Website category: book
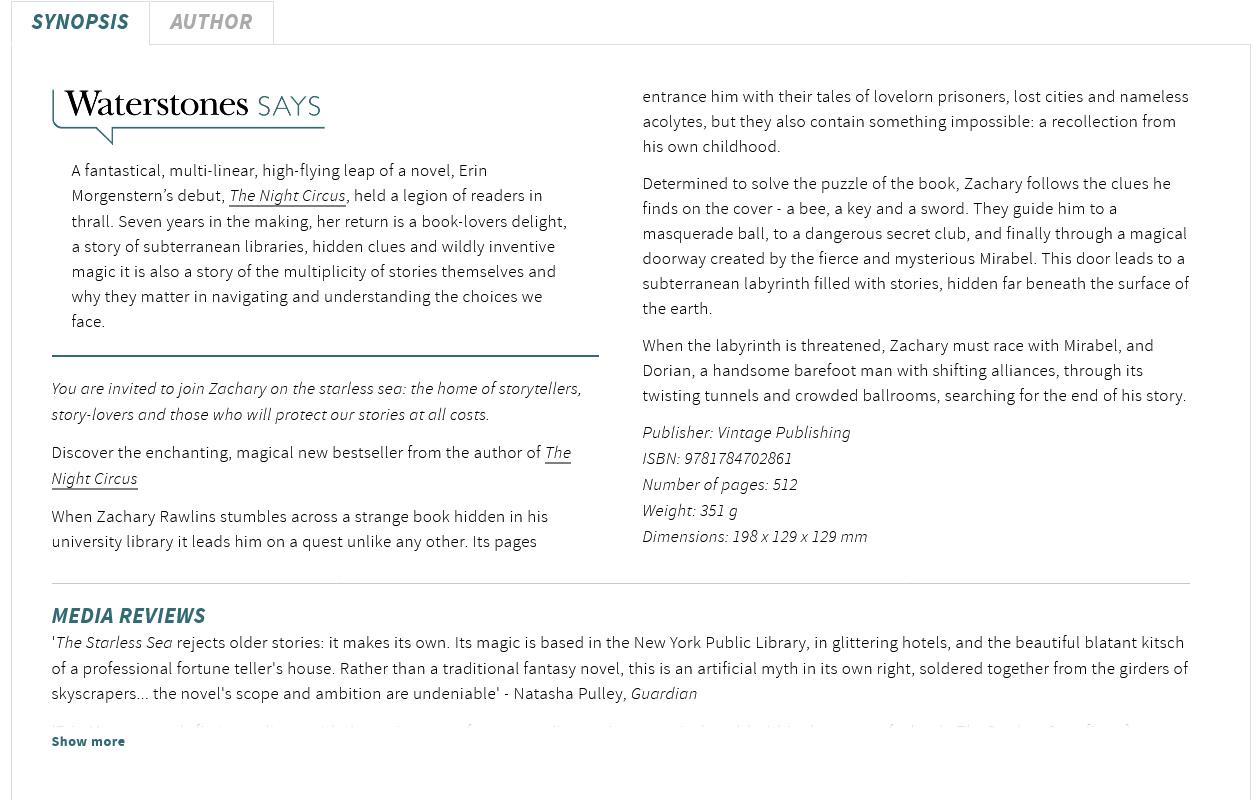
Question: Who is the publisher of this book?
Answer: Vintage Publishing

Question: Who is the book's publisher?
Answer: Vintage Publishing

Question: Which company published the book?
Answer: Vintage Publishing

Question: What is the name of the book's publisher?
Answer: Vintage Publishing

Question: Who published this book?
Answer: Vintage Publishing

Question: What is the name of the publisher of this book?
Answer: Vintage Publishing

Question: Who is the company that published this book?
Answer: Vintage Publishing

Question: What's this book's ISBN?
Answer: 9781784702861

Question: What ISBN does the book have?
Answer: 9781784702861

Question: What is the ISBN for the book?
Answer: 9781784702861

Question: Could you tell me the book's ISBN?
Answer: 9781784702861

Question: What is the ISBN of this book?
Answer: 9781784702861

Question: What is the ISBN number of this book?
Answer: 9781784702861

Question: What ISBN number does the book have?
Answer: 9781784702861

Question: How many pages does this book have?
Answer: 512

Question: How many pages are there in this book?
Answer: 512

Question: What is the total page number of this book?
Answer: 512

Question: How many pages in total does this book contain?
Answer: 512

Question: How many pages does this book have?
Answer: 512

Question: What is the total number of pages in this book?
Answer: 512

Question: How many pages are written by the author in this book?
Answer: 512

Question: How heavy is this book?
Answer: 351 g

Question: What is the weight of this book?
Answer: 351 g

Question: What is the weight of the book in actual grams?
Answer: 351 g

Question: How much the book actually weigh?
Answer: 351 g

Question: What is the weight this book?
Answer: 351 g

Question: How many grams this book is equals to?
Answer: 351 g

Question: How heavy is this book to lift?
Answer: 351 g

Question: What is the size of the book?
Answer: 198 x 129 x 129 mm

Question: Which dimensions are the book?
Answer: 198 x 129 x 129 mm

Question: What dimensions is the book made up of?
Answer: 198 x 129 x 129 mm

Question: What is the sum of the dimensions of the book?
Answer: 198 x 129 x 129 mm

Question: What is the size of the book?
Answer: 198 x 129 x 129 mm

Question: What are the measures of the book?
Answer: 198 x 129 x 129 mm

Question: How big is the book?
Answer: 198 x 129 x 129 mm